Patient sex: M
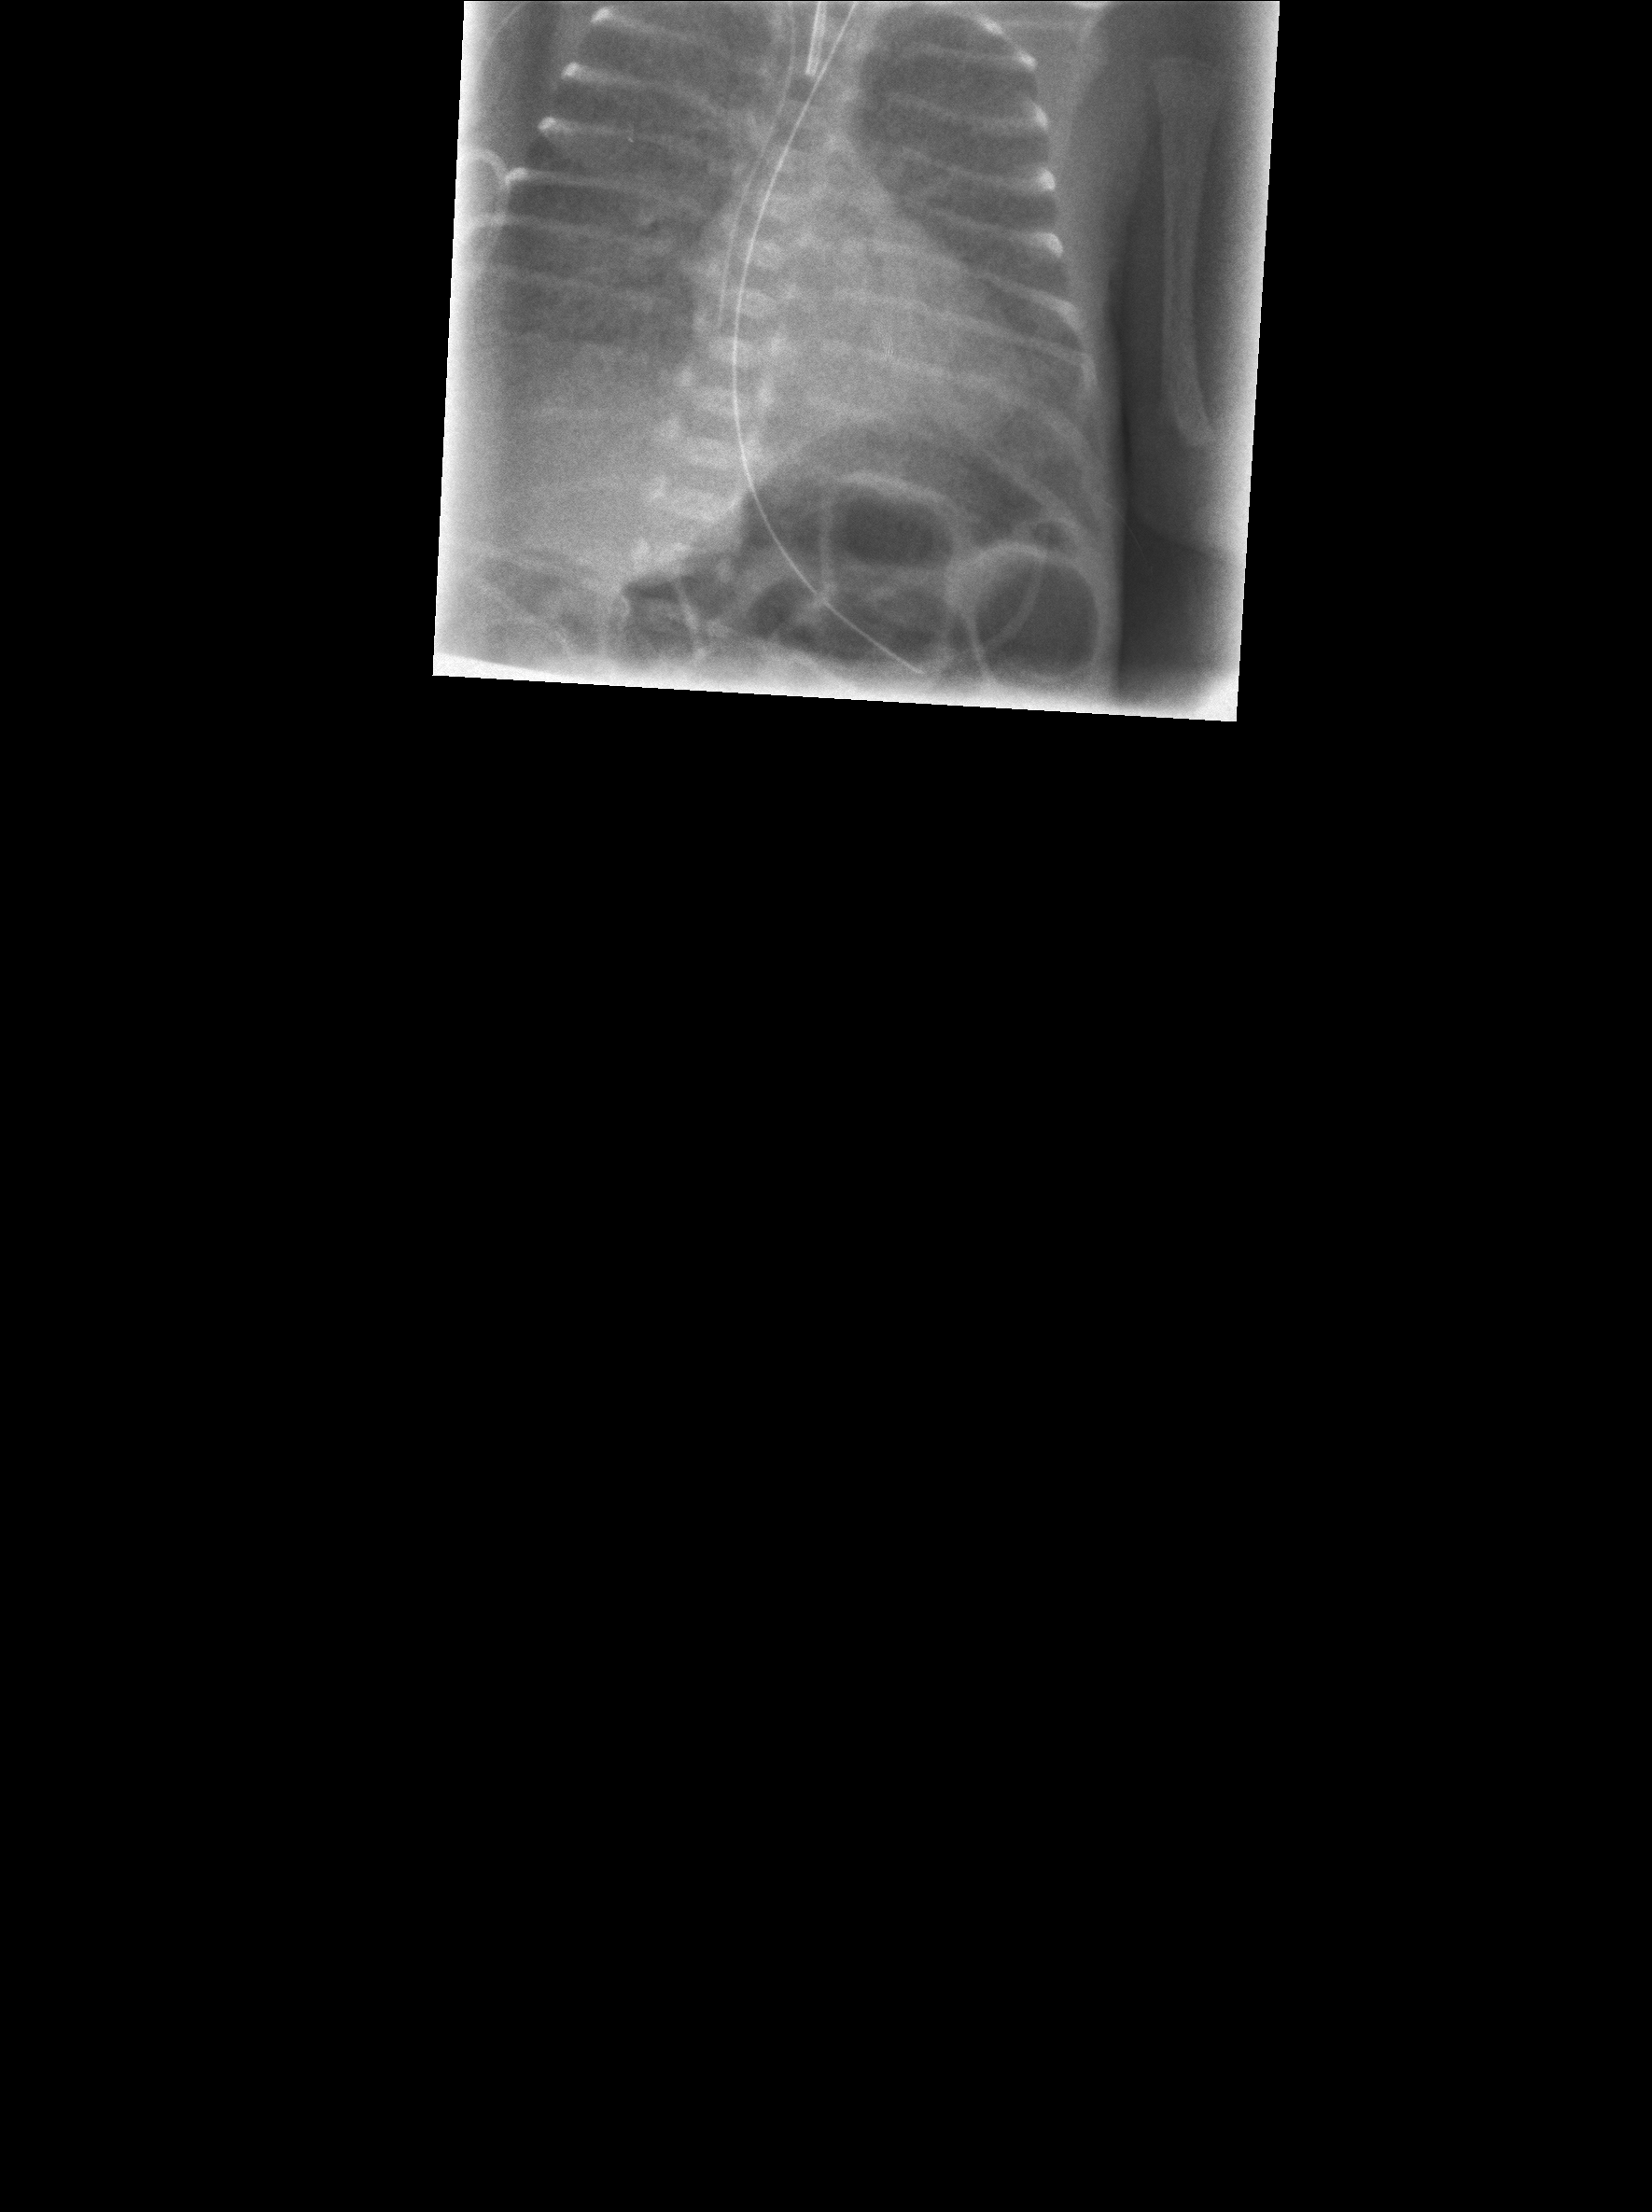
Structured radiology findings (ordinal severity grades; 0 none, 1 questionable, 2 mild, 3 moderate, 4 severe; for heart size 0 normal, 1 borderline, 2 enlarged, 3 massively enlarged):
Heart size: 0
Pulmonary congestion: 0
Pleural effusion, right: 0
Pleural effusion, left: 0
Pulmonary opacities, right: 3
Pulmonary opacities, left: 3
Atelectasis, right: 3
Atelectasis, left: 3